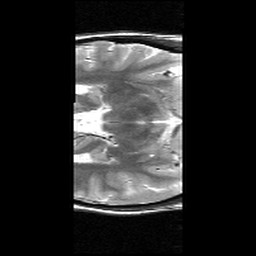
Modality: T2w
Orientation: axial
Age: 18
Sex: female
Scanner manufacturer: siemens
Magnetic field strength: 3 T
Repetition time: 6.26 s
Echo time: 0.064 s